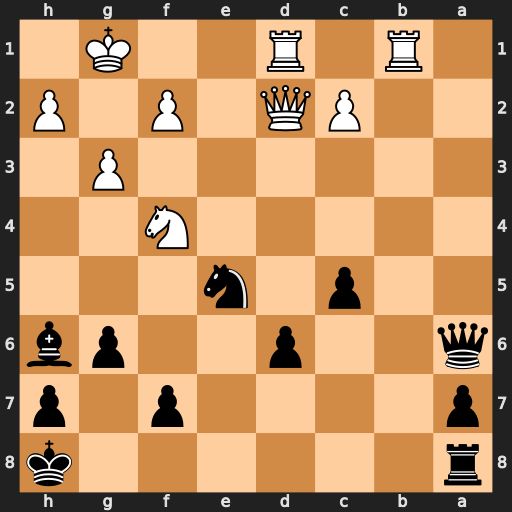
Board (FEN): r6k/p4p1p/q2p2pb/2p1n3/5N2/6P1/2PQ1P1P/1R1R2K1
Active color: b
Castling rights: -
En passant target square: -
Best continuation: Nf3+ Kg2 Nxd2